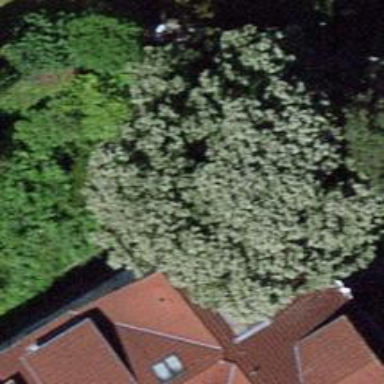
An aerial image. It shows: Broadleaved deciduous tree located in park.